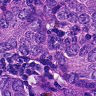
Metastatic tissue present: yes